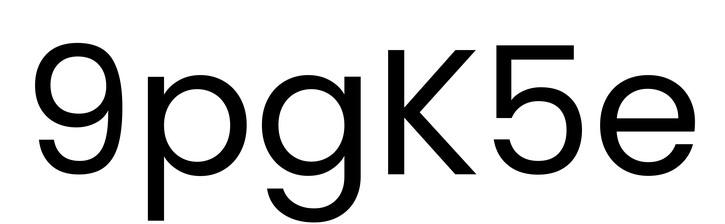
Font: Poppins-Regular